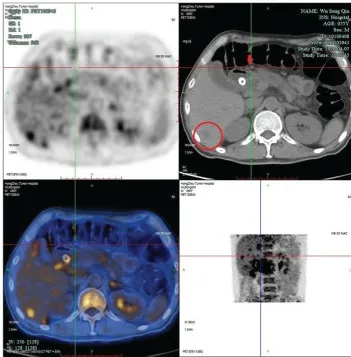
(C-F) PET/CT images in April 2020. Confirmed enlarged lymph nodes in pancreatic head (arrow), and ,low-density shadows in liver (within cycle).
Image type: radiology (pet)